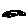
Label: car